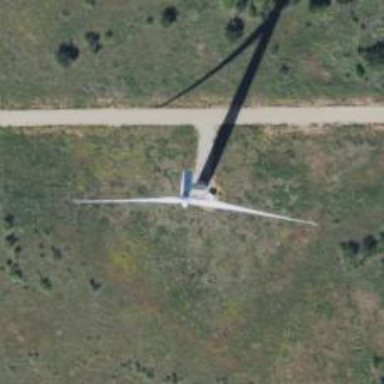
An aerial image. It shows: Wind generator using horizontal axis wind turbines.